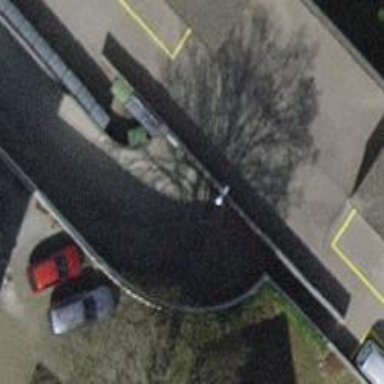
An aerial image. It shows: Parking entrance.